Interaction volume radius: 10 \u00c5
Interaction volume height: 20 \u00c5
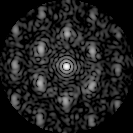
Disorder parameter: 0.5735